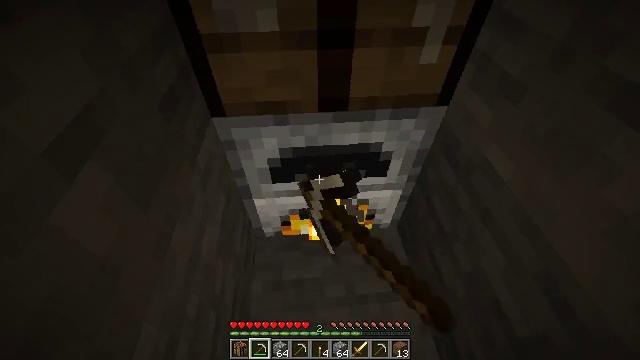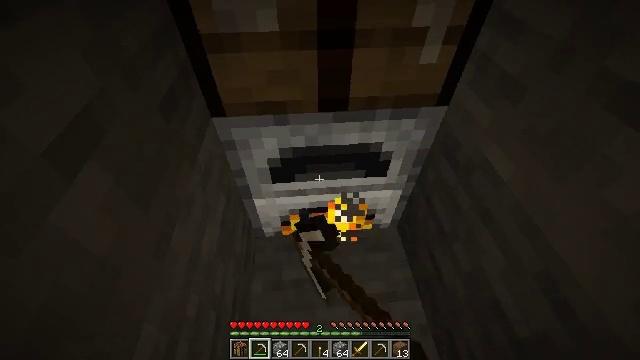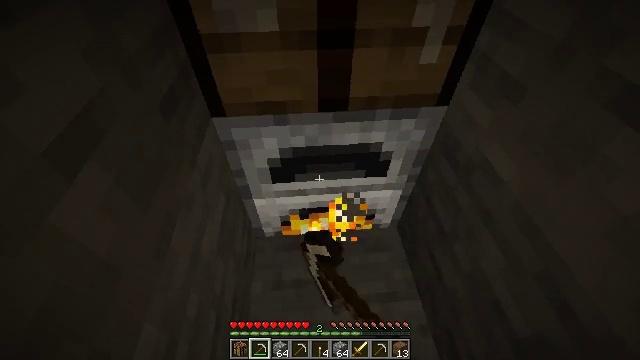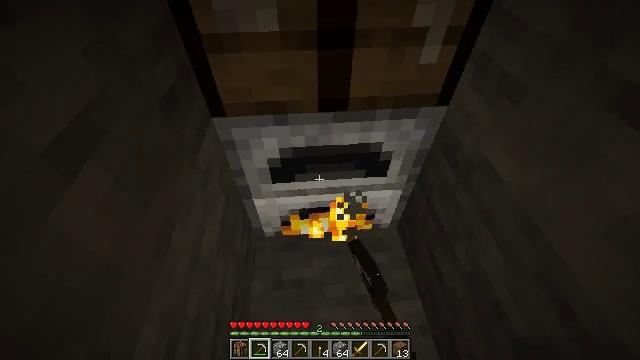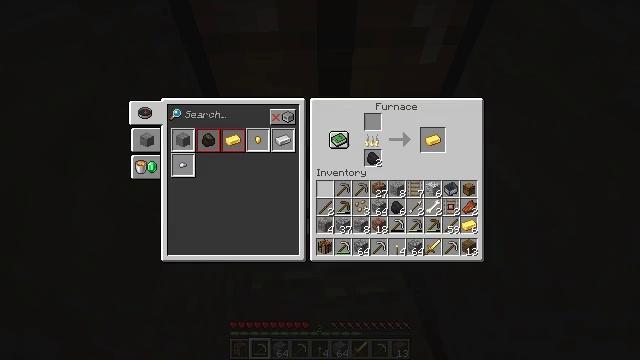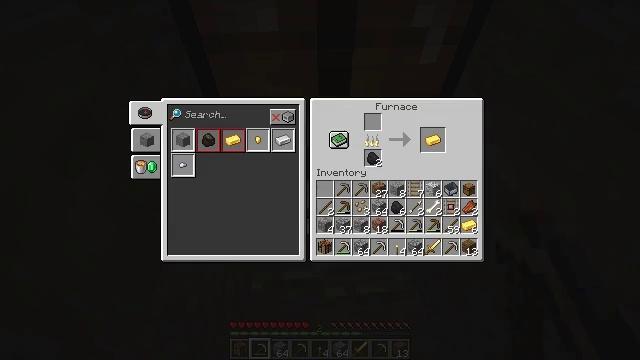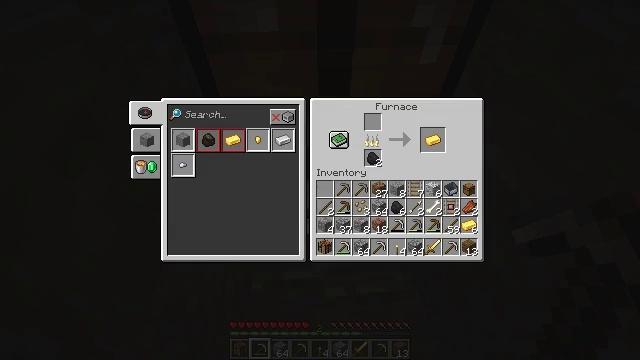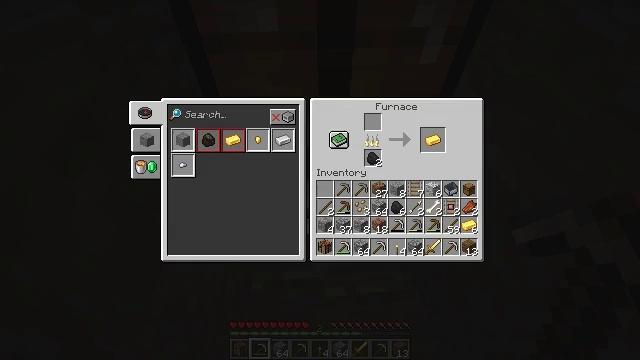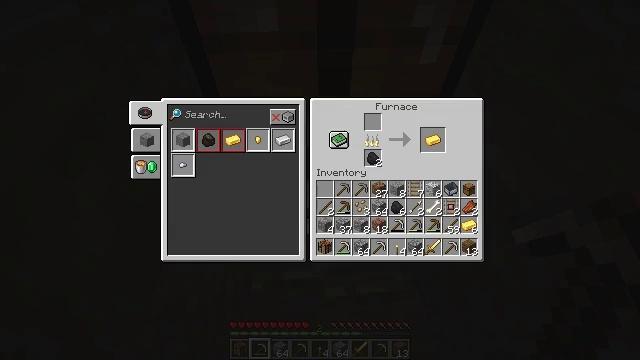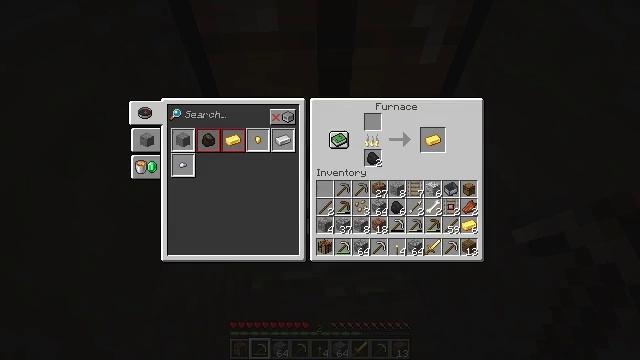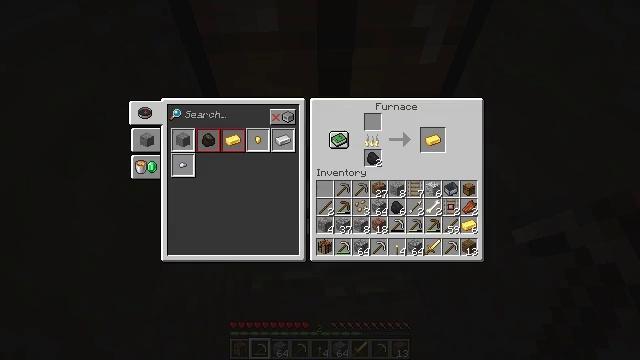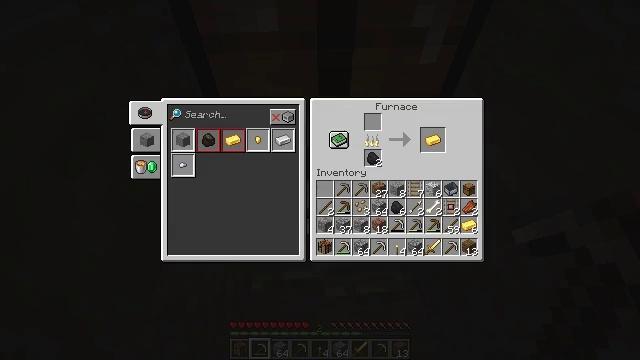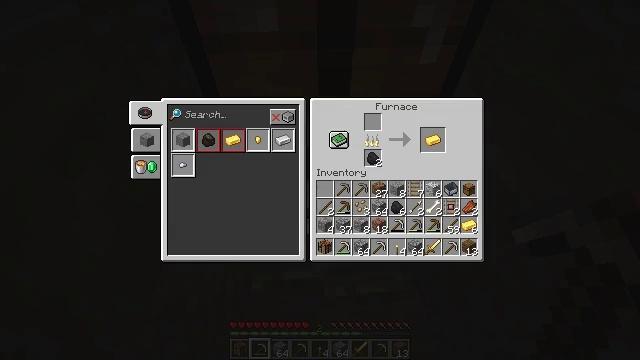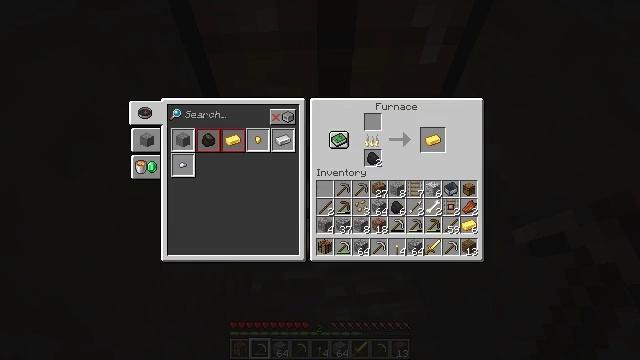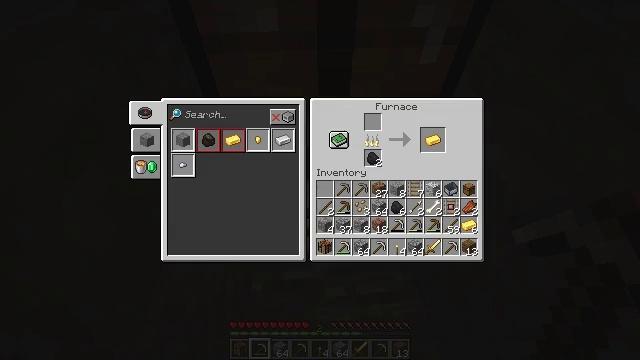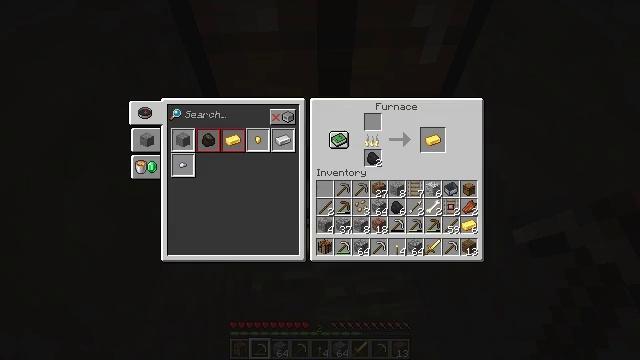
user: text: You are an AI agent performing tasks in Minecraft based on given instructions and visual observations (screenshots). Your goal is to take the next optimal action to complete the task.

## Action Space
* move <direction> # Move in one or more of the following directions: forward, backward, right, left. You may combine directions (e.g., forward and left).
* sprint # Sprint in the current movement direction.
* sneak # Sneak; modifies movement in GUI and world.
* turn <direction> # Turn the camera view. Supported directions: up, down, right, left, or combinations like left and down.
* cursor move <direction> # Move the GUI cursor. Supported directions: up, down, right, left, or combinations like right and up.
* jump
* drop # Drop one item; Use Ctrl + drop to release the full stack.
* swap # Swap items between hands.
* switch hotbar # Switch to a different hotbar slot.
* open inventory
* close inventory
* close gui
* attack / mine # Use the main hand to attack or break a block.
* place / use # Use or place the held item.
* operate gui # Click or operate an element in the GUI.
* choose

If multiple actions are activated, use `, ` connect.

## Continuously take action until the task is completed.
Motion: motion action
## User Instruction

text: Form a golden pickaxe by arranging materials in the crafting table.
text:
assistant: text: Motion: use / place
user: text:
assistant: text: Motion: no_op
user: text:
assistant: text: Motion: no_op
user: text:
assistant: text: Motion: no_op
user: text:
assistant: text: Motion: no_op
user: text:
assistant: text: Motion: no_op
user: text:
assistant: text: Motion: no_op
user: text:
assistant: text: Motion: no_op
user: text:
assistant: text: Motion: no_op
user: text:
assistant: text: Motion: no_op
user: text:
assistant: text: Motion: no_op
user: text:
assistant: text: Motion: no_op
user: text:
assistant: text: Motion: no_op
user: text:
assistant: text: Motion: no_op
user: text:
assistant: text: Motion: no_op
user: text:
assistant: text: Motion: no_op
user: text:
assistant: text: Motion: no_op
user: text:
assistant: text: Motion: no_op
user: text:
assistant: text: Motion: no_op
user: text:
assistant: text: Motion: no_op
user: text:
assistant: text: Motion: no_op
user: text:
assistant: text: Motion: no_op
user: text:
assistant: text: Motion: close inventory
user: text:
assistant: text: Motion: close inventory
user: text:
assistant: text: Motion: close inventory
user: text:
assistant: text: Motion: close inventory
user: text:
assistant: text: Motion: close inventory
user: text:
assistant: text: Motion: no_op
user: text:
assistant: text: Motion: no_op
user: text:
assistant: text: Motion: no_op